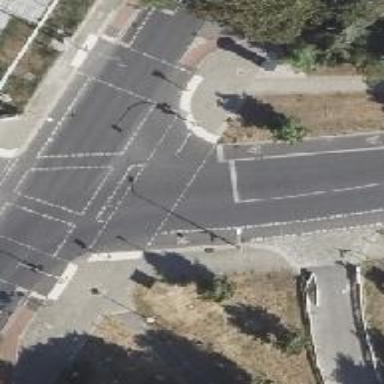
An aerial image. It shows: Tertiary road with asphalt surface. There is separate sidewalk and designated cycle lane on the left side.